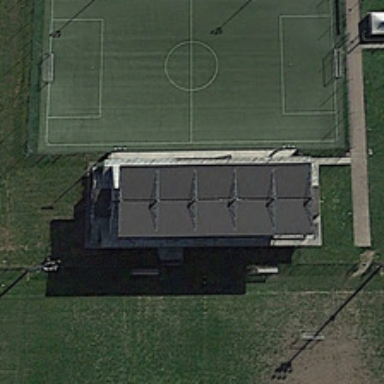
A building is near a football field .